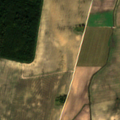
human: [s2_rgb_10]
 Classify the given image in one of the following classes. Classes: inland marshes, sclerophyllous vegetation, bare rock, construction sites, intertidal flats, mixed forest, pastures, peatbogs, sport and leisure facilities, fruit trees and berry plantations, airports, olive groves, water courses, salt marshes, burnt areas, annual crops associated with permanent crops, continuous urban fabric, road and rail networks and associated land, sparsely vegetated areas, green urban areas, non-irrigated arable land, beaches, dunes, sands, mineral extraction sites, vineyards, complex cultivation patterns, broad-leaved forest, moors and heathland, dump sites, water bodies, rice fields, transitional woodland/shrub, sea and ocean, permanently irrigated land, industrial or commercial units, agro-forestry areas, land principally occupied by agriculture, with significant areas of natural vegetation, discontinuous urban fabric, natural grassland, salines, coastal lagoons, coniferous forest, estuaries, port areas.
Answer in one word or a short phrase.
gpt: non-irrigated arable land, broad-leaved forest